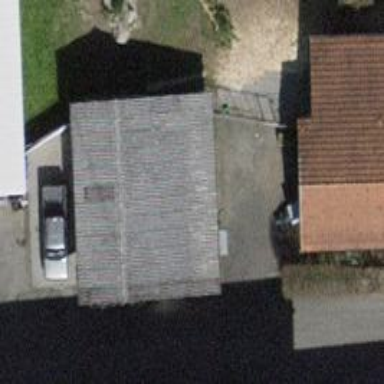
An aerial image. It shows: Shed building.